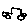
Label: car